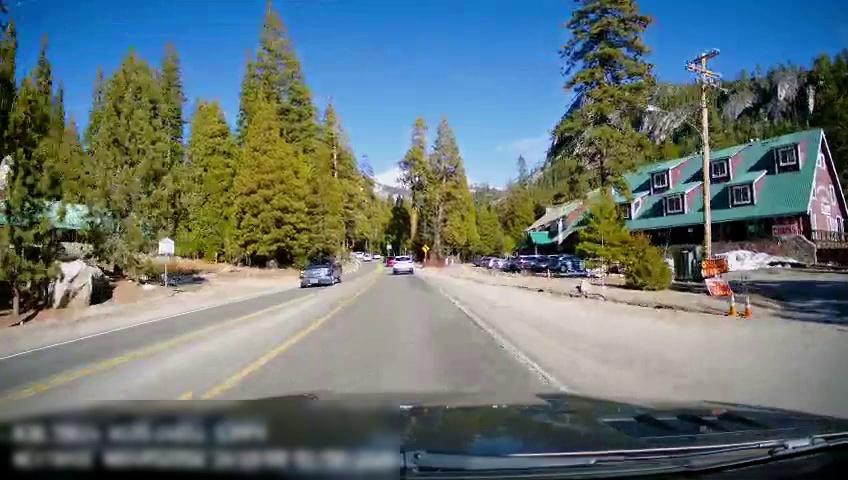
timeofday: Day
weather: Sunny
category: Drivable Space
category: Vehicles | Car
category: Vehicles | SUV
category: Vehicles | SUV
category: Lanes | Opposite Lane
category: Lanes | Opposite Lane
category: Lanes | Current Lane
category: Lanes | Current Lane